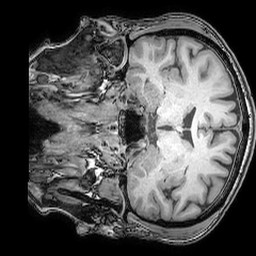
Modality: T1w
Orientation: coronal
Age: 47
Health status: ill
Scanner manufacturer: philips
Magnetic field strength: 3 T
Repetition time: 0.007 s
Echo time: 0.0035 s